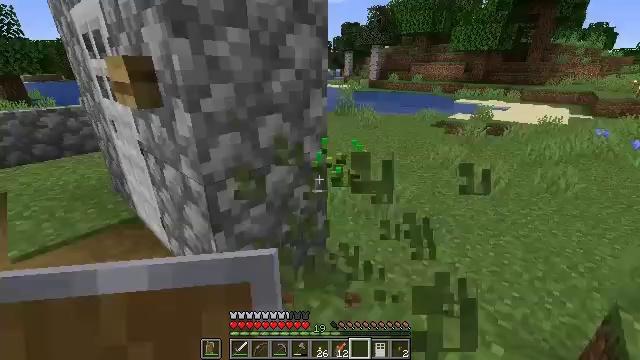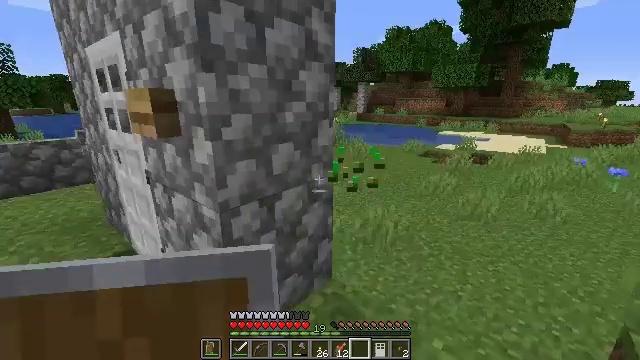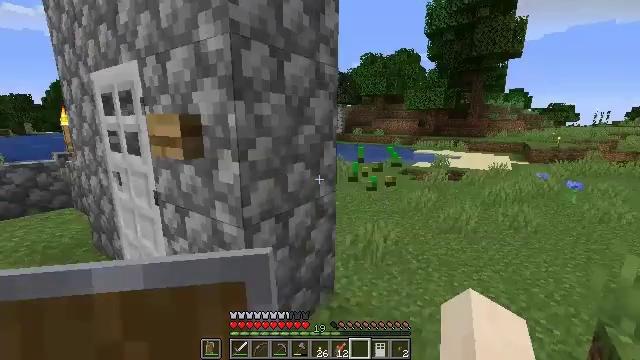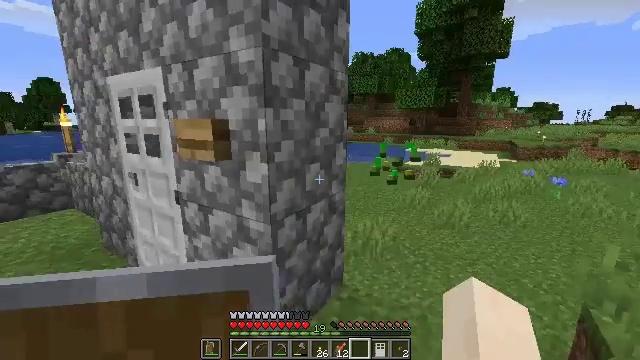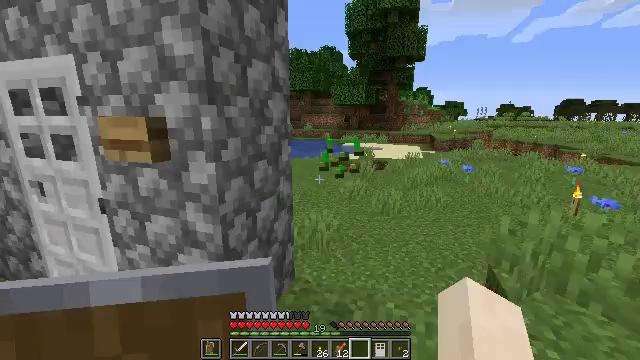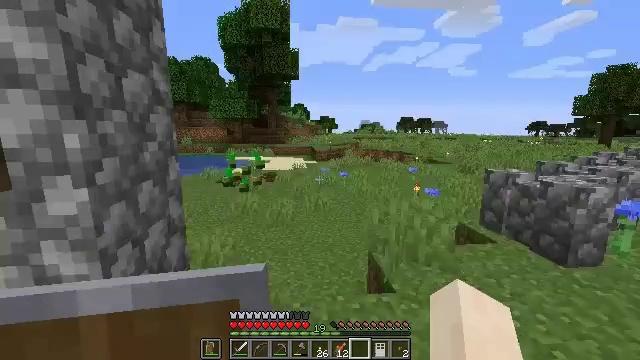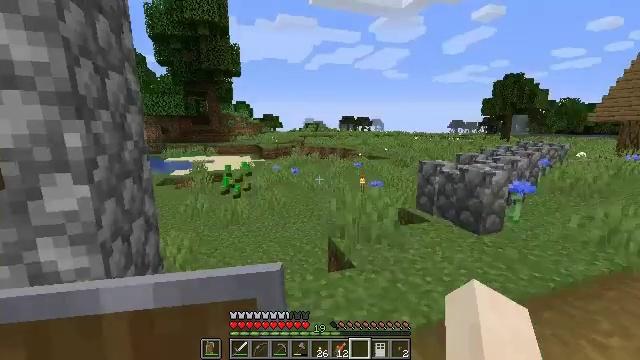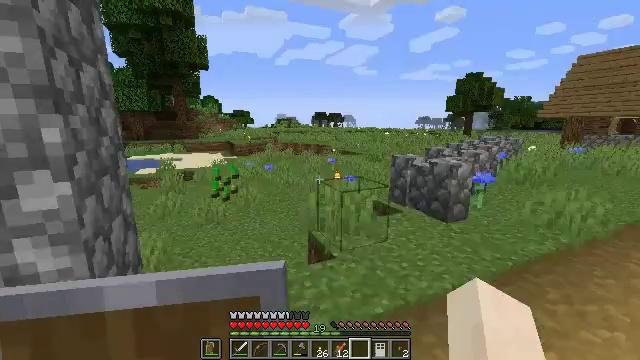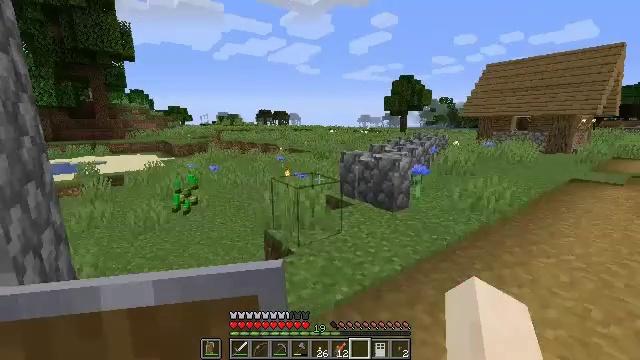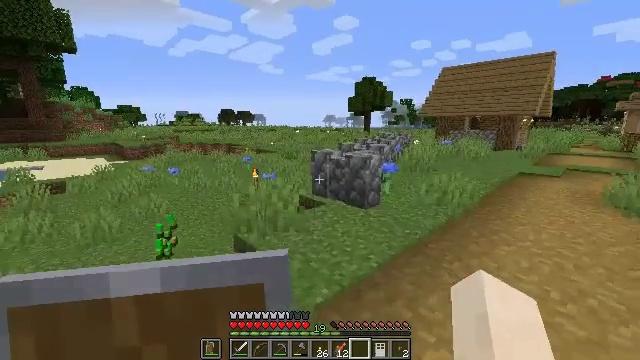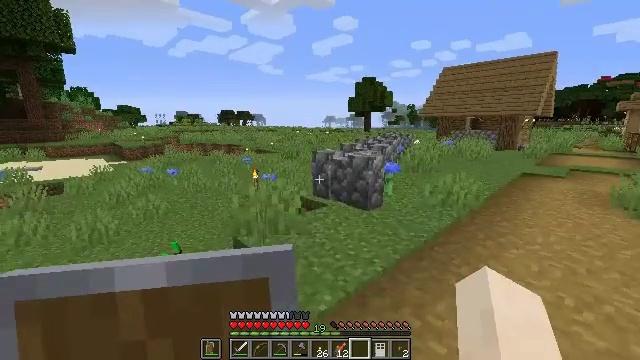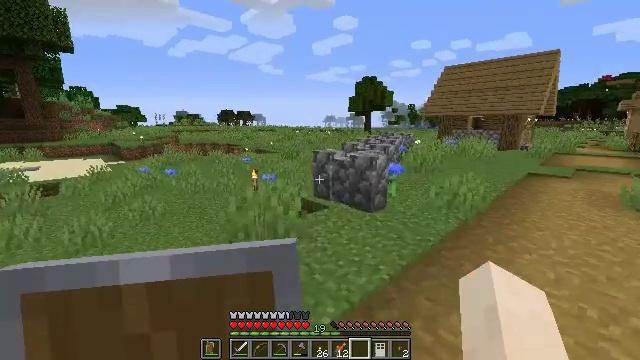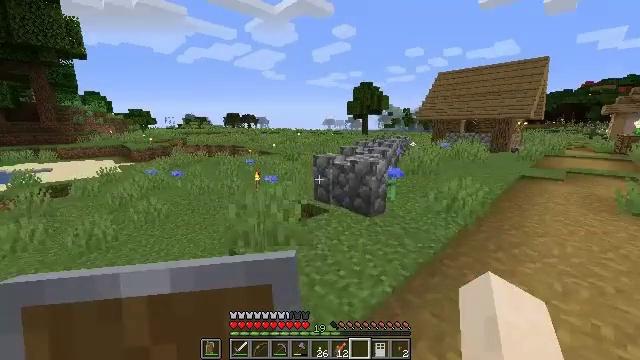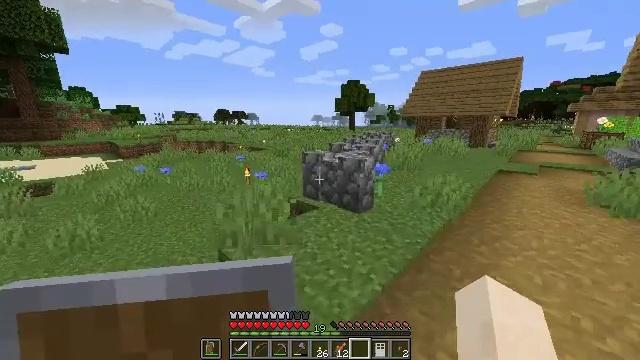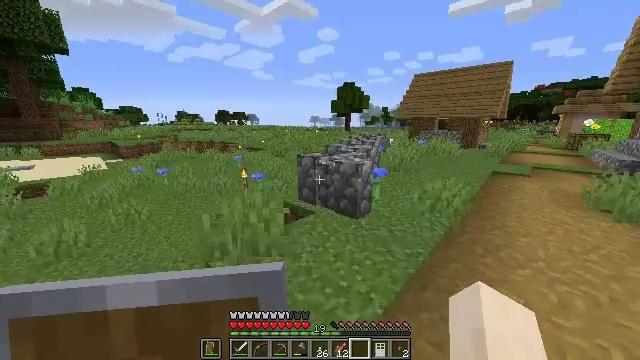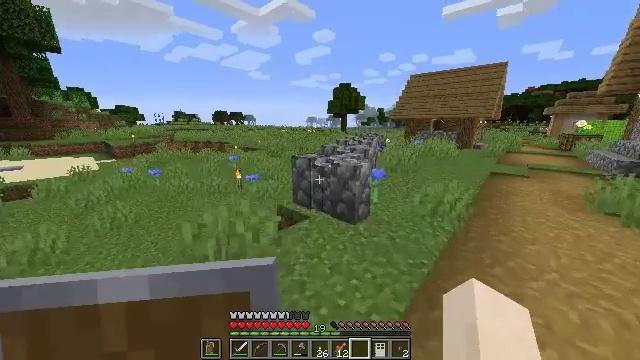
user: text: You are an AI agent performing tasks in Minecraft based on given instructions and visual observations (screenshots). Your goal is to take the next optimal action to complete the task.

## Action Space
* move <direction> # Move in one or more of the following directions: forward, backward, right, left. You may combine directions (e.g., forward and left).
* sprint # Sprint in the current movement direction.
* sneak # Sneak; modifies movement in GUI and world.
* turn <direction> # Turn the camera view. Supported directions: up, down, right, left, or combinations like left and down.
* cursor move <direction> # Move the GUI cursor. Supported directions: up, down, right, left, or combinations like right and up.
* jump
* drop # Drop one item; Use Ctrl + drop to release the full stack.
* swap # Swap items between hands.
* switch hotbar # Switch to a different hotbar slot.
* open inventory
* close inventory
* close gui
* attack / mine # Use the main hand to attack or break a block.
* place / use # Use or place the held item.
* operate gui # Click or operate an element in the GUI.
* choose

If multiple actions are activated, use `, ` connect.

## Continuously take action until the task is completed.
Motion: motion action
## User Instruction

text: Collect wheat crops.
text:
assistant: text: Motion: move back and move left, turn right and up
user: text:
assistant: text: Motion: move back and move left, turn right and up
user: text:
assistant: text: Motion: move back and move left, turn right
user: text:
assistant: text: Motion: move back and move left, turn right
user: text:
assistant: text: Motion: move back and move left, turn right and up
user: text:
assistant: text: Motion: move back and move left, turn right
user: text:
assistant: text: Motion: move left, turn right
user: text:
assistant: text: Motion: move forward, turn right
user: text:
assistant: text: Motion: move forward, turn right
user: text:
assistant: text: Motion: move forward
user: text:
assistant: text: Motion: move forward, sprint
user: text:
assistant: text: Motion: move forward, sprint
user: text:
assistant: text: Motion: move forward, sprint, turn right and down
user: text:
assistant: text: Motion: move forward
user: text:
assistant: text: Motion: move forward
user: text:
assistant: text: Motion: move forward, turn right
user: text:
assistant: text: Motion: move forward, turn right
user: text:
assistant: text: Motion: move forward
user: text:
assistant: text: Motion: move forward
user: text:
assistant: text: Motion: move forward, turn right and down
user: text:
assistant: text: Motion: move forward, turn right
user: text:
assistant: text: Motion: move forward, sprint, turn right
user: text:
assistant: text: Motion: move forward, sprint, turn right
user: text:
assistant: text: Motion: move forward, sprint, turn right
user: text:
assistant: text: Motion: move forward, turn right
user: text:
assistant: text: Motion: move forward, turn right and up
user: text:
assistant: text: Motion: move forward, turn right and up
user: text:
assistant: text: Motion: move forward, turn right, jump
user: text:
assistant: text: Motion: move forward, jump
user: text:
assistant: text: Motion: move forward